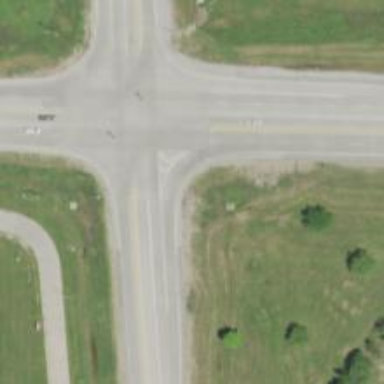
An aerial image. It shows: Stop road.